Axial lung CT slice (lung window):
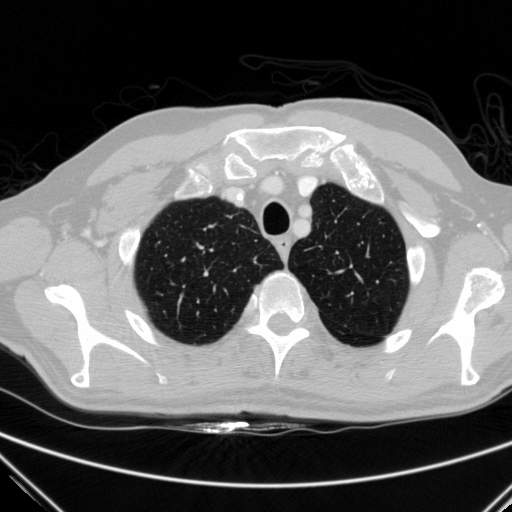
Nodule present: no